Question: I've just created a new django app but am unable to log into the (grappelli) admin with a valid superuser. I've checked the user in the shell -
'''
>>> from django.contrib.auth import authenticate
>>> user = authenticate(username='admin', password='admin')
>>> user.is_active and user.is_superuser
True
'''
When I enter the same credentials at localhost:8000/admin I get an error message saying 'Please correct the errors below'. However no errors are listed

I noticed that there's no session being created in the django_sessions table when I try and login using the browser (there are sessions created for the shell login above).
I'm using django 1.6.2 with grappelli and running this on django's dev webserver.
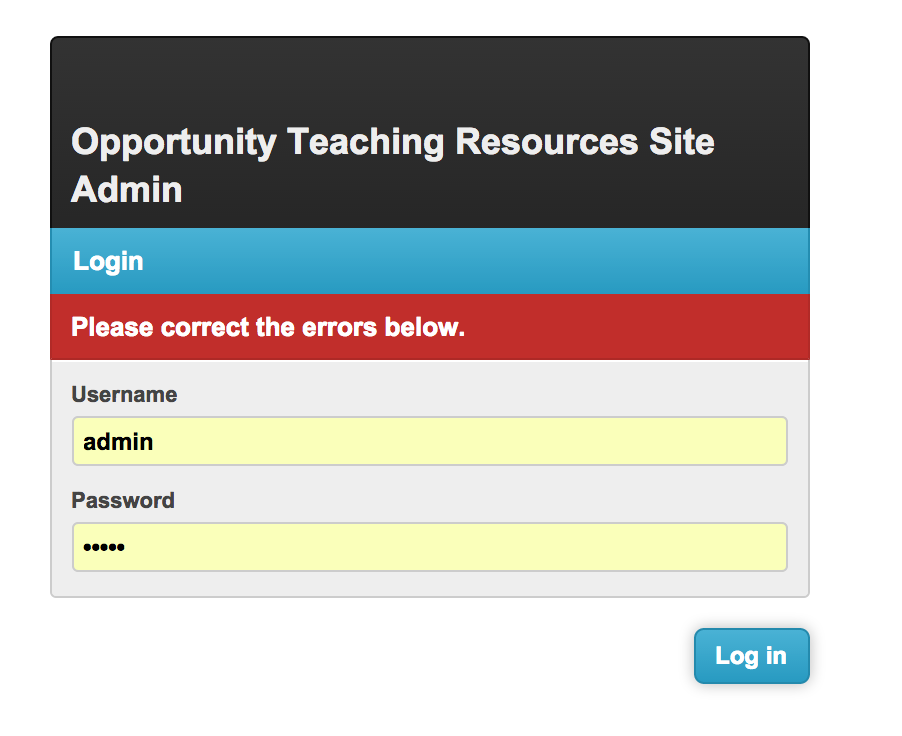
Answer: If you want to login into django admin you should checked below options.
for the user you are login .
try to uninstall grappelli and then login into django admin.